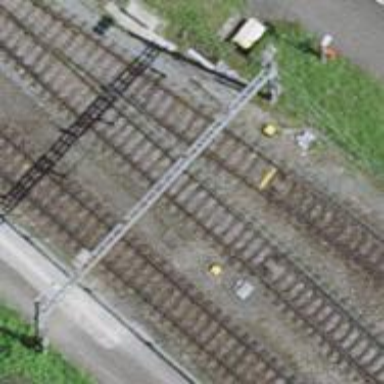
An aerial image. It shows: Rail siding with electrified contact lines for trains.